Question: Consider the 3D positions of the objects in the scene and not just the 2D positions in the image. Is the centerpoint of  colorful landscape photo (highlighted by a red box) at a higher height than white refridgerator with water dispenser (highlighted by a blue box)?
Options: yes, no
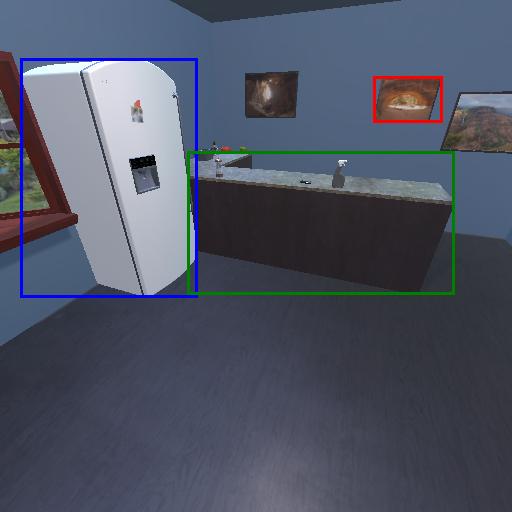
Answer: yes